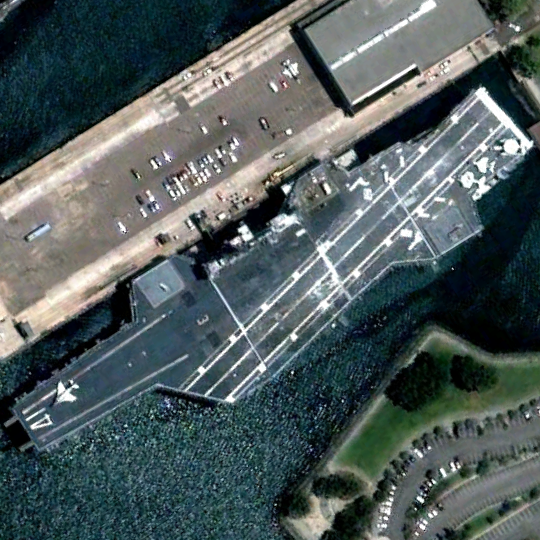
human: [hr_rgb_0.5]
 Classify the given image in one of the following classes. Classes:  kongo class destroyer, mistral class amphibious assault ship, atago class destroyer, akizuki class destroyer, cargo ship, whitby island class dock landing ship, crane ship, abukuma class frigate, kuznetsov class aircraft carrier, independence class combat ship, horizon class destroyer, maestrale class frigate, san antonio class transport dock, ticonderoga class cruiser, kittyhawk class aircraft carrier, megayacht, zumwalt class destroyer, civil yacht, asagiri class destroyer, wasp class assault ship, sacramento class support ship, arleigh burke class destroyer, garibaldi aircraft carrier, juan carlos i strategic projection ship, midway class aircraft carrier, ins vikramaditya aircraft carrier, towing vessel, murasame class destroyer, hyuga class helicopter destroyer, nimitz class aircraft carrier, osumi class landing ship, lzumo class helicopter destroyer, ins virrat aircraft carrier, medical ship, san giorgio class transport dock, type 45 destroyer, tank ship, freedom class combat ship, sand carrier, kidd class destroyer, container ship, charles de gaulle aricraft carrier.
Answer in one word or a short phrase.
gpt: Midway class aircraft carrier